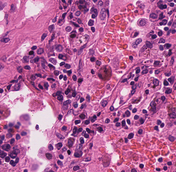
Tumor epithelial tissue: yes
Tumor-associated stroma tissue: yes
Normal tissue: no